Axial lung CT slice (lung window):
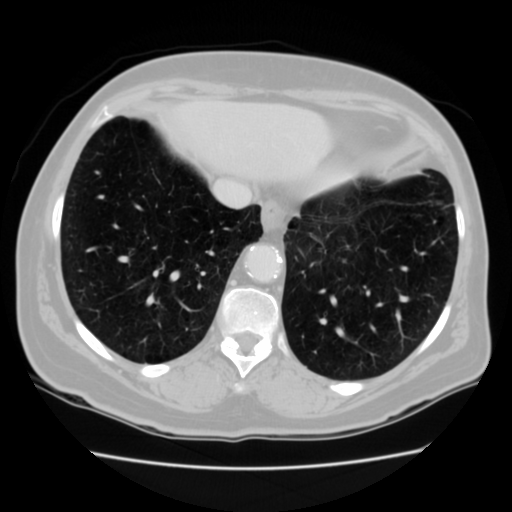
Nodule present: no